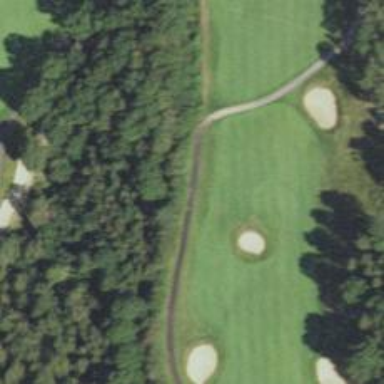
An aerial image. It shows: Path for golf carts.